Interaction volume radius: 5 \u00c5
Interaction volume height: 30 \u00c5
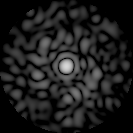
Disorder parameter: 0.8128